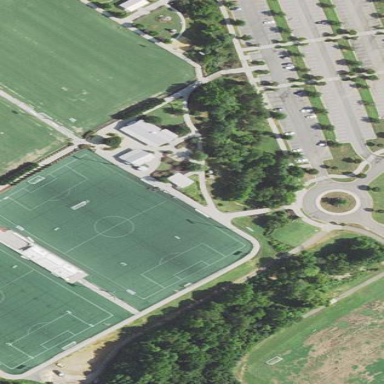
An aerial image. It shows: Multi-sport pitch with artificial turf for leisure land.